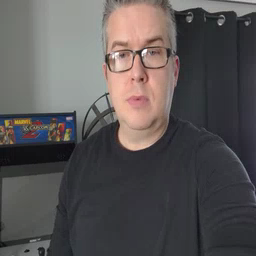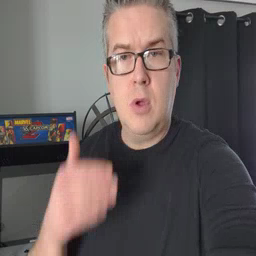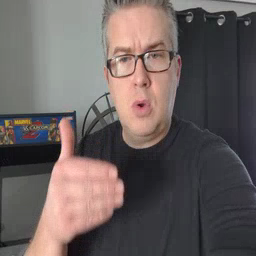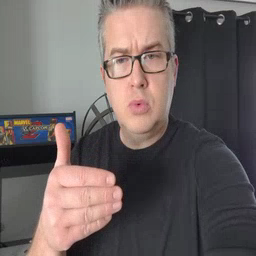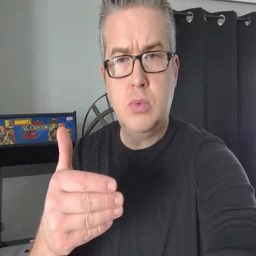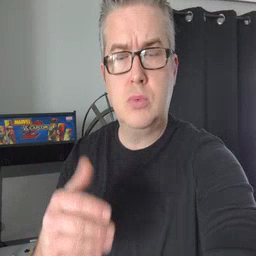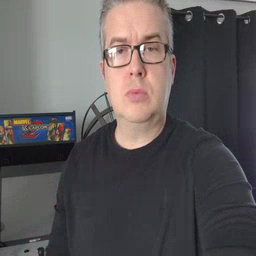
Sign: close